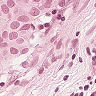
Metastatic tissue present: yes